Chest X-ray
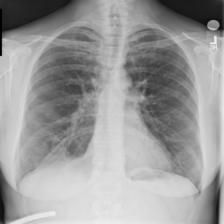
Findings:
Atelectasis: negative
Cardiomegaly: negative
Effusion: negative
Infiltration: negative
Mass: negative
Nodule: negative
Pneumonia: negative
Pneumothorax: negative
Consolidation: negative
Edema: negative
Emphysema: negative
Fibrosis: negative
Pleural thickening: negative
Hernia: negative